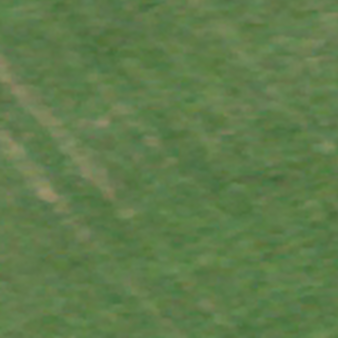
Label: other